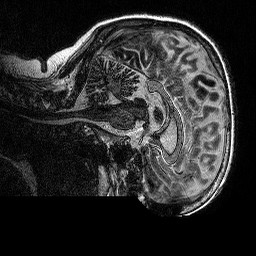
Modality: MP2RAGE
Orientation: sagittal
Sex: female
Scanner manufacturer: siemens
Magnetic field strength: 3 T
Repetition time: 5 s
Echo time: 0.00292 s